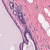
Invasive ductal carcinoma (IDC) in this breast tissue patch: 0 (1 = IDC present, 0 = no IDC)